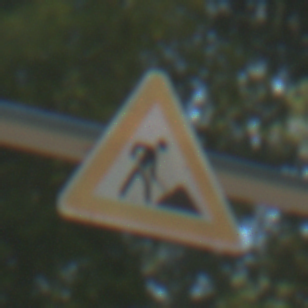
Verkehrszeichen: Arbeitsstelle
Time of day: MorningAfternoon
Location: Outdoor (Nature)
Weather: PartlyCloudy
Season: NotSpecified
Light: Natural